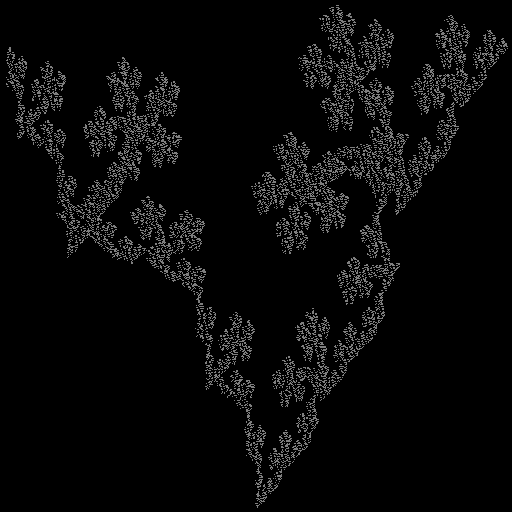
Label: penta